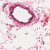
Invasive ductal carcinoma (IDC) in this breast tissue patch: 0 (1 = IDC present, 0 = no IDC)